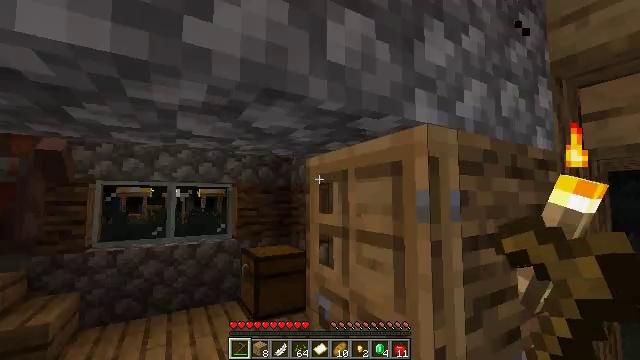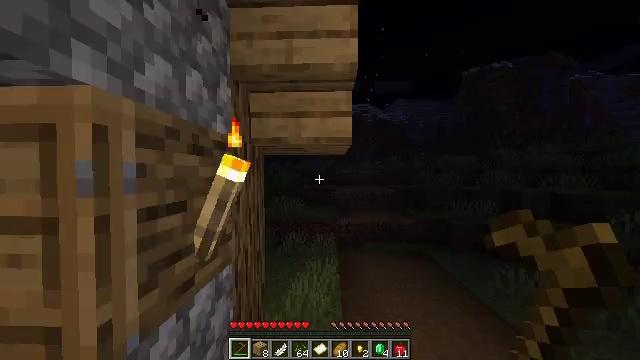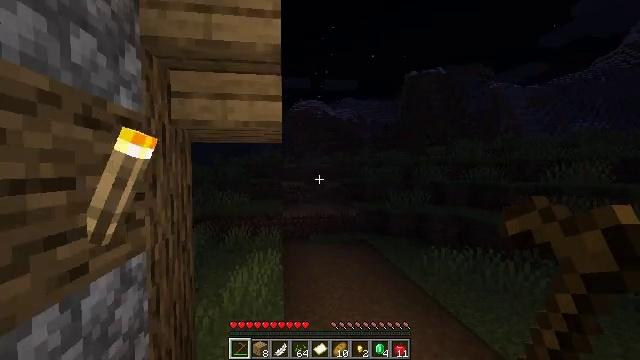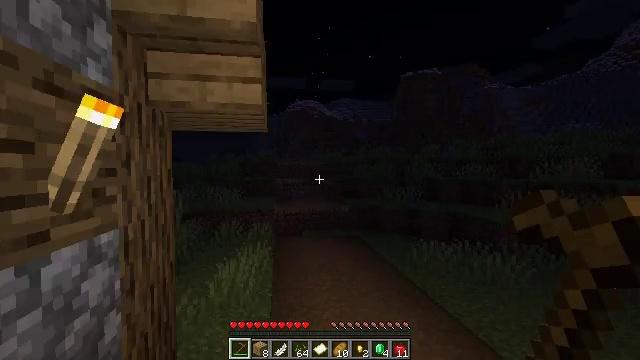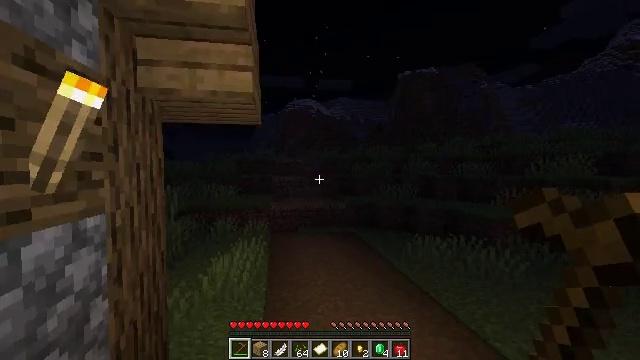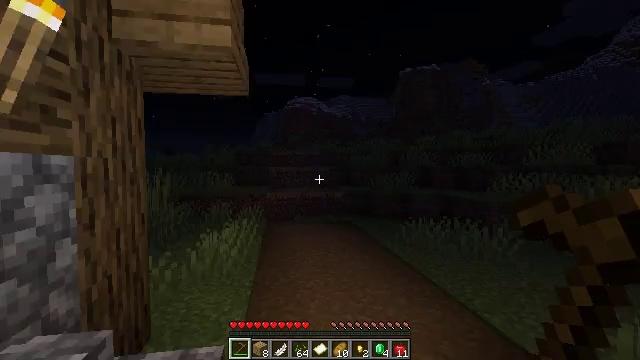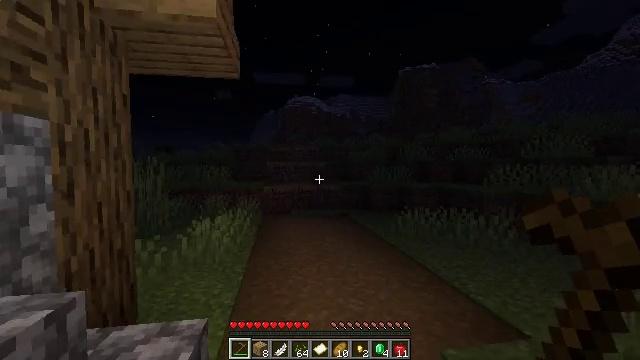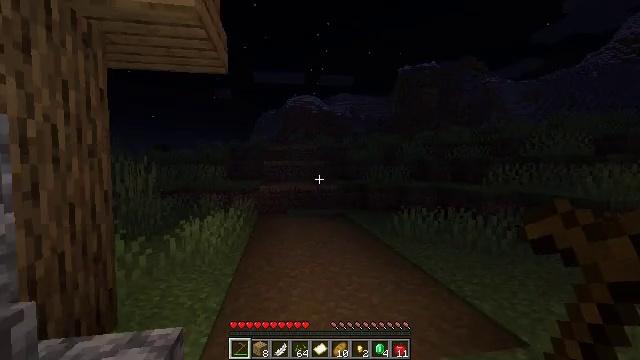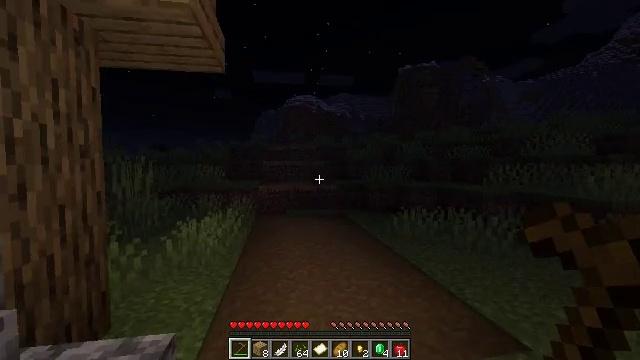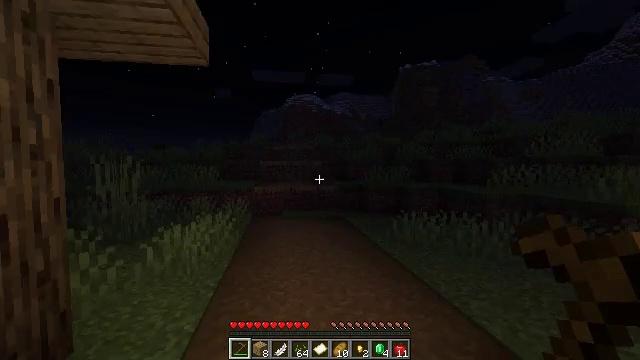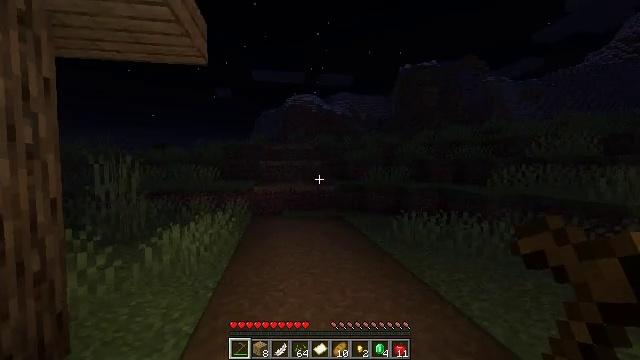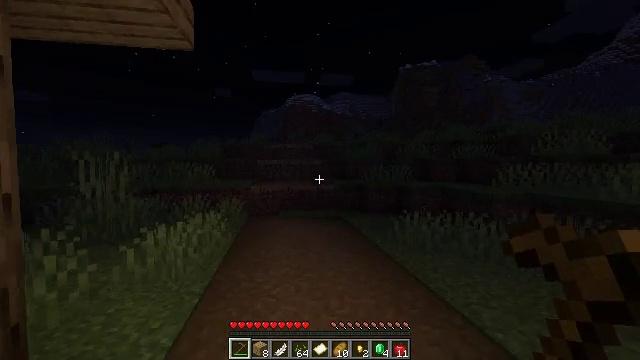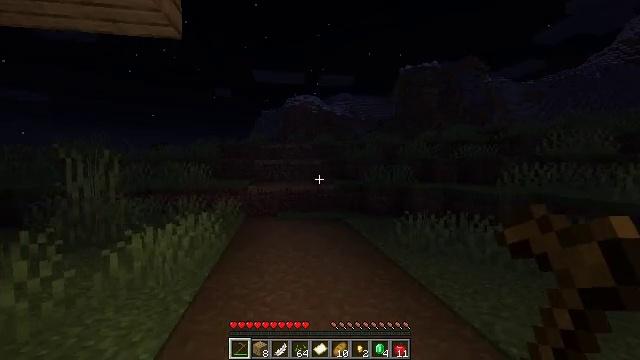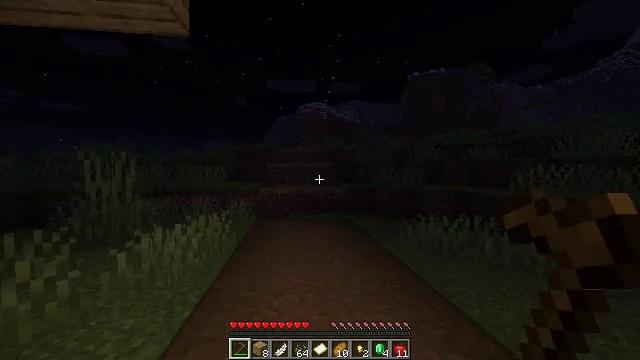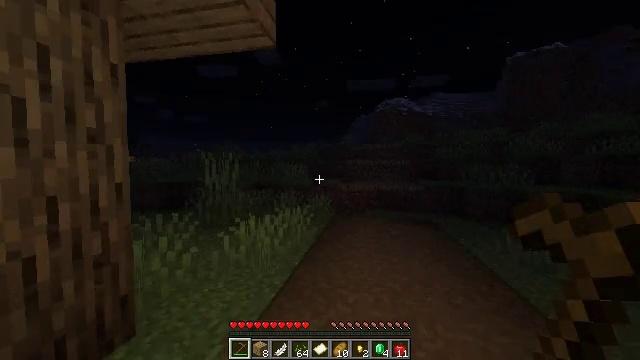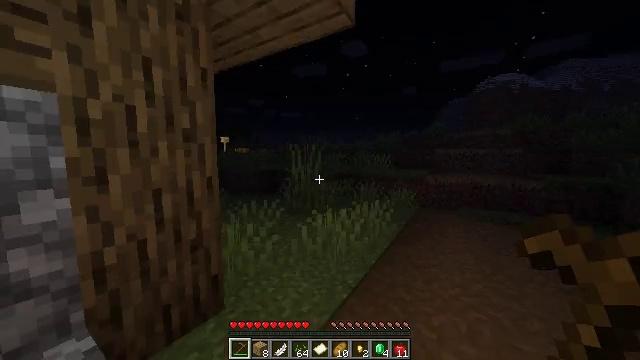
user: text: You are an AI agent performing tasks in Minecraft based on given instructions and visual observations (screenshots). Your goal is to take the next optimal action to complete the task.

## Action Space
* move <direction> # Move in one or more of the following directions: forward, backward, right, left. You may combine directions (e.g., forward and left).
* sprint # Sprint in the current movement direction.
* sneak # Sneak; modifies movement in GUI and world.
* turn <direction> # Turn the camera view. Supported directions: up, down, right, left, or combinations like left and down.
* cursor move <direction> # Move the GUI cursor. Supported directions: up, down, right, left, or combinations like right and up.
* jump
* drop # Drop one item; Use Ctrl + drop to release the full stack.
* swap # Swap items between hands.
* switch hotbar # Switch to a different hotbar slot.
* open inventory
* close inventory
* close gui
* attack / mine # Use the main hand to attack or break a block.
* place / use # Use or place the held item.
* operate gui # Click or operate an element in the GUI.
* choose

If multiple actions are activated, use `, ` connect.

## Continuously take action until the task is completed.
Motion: motion action
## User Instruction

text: Gather yellow wool from a structure.
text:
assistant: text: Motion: move back and move right, turn right and down
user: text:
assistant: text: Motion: move right, turn right and down
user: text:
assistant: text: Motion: move right
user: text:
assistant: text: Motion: move forward and move right
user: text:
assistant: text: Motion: move forward and move right
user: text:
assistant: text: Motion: move forward
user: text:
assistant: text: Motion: move forward
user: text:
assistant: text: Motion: move forward
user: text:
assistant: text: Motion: move forward
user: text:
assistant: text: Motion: move forward
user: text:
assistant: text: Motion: move forward
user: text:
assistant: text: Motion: move forward, sprint
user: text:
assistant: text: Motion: move forward, sprint, turn left
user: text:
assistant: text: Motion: move forward, sprint, turn left
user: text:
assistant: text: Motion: move forward, turn left and down
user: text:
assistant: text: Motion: move forward, turn left and down
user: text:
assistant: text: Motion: move forward, turn left
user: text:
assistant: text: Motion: move forward
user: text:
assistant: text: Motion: move forward
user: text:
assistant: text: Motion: move forward
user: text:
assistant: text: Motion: move forward
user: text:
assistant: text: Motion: move forward
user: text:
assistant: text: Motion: move forward
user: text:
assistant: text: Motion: move forward
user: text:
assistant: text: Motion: move forward
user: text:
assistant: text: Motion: move forward
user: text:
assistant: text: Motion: move forward
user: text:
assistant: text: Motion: move forward, turn left
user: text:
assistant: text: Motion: move forward, turn left and down
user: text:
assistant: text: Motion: move forward, turn left and down